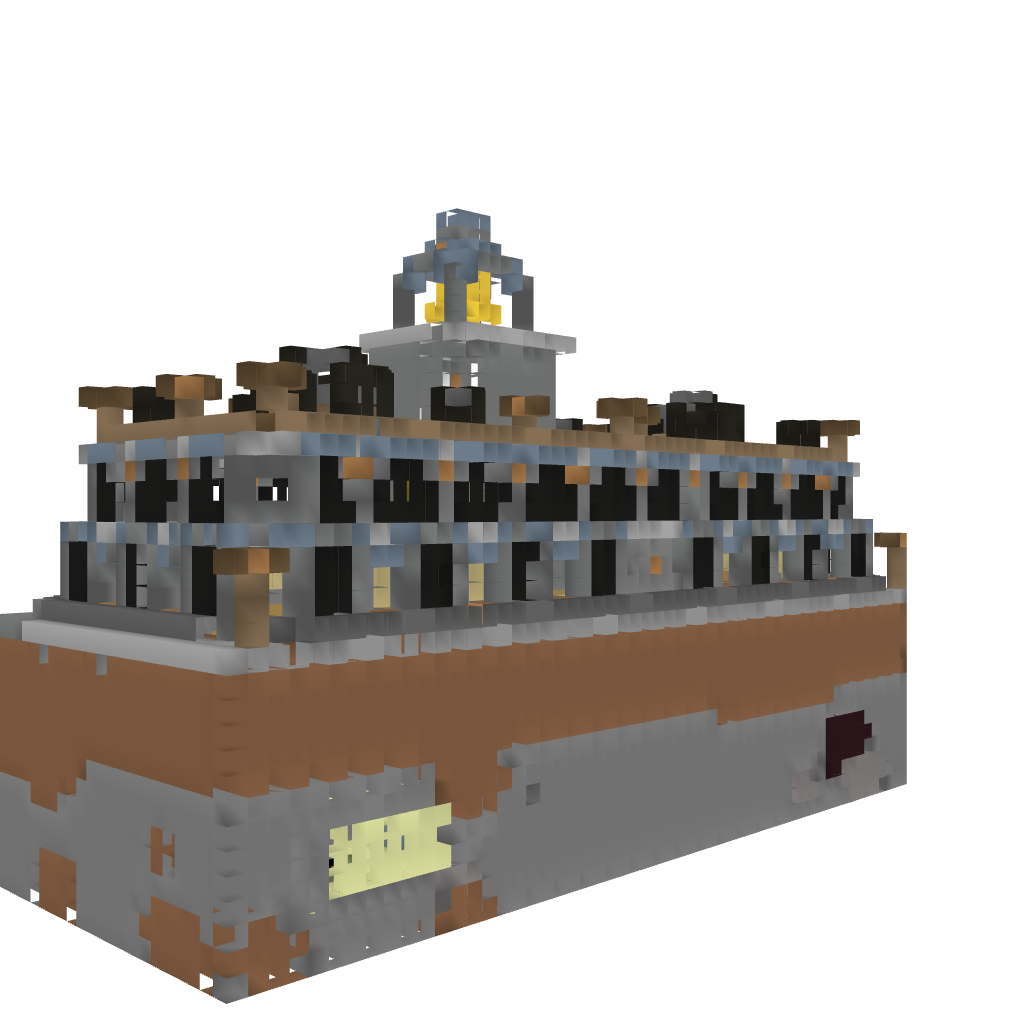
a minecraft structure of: town hall